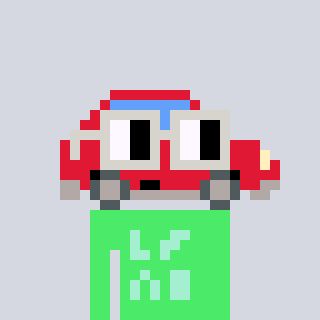
a pixel art character with square light gray glasses, a car-shaped head and a teal-colored body on a cool background